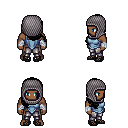
a pixel art fantasy rpg character, male body template, human, dark skin, blue vest, metal pants, black right-swept hairstyle, chain hood, white cloth bandages, ghillies, four views (front, back, left, right), 2x2 character sprite sheet, small pixel art, hard edges, no anti-aliasing